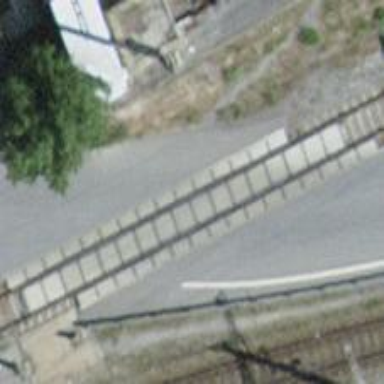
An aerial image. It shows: Railway level crossing.